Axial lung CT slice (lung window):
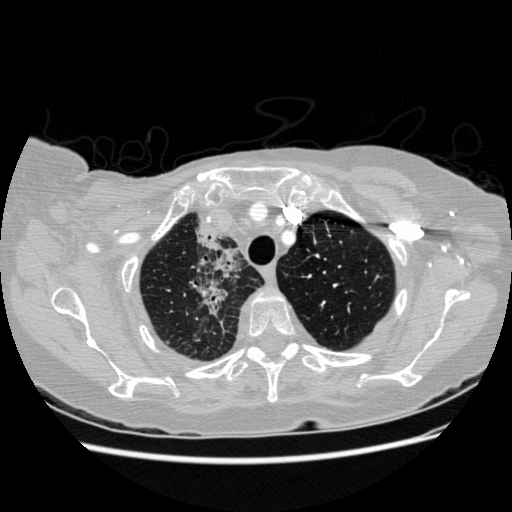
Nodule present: no